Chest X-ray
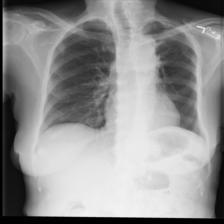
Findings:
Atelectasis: negative
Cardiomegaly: negative
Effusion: negative
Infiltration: negative
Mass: negative
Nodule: negative
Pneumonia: negative
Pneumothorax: negative
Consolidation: negative
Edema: negative
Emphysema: negative
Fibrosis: negative
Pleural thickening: negative
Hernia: negative